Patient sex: M
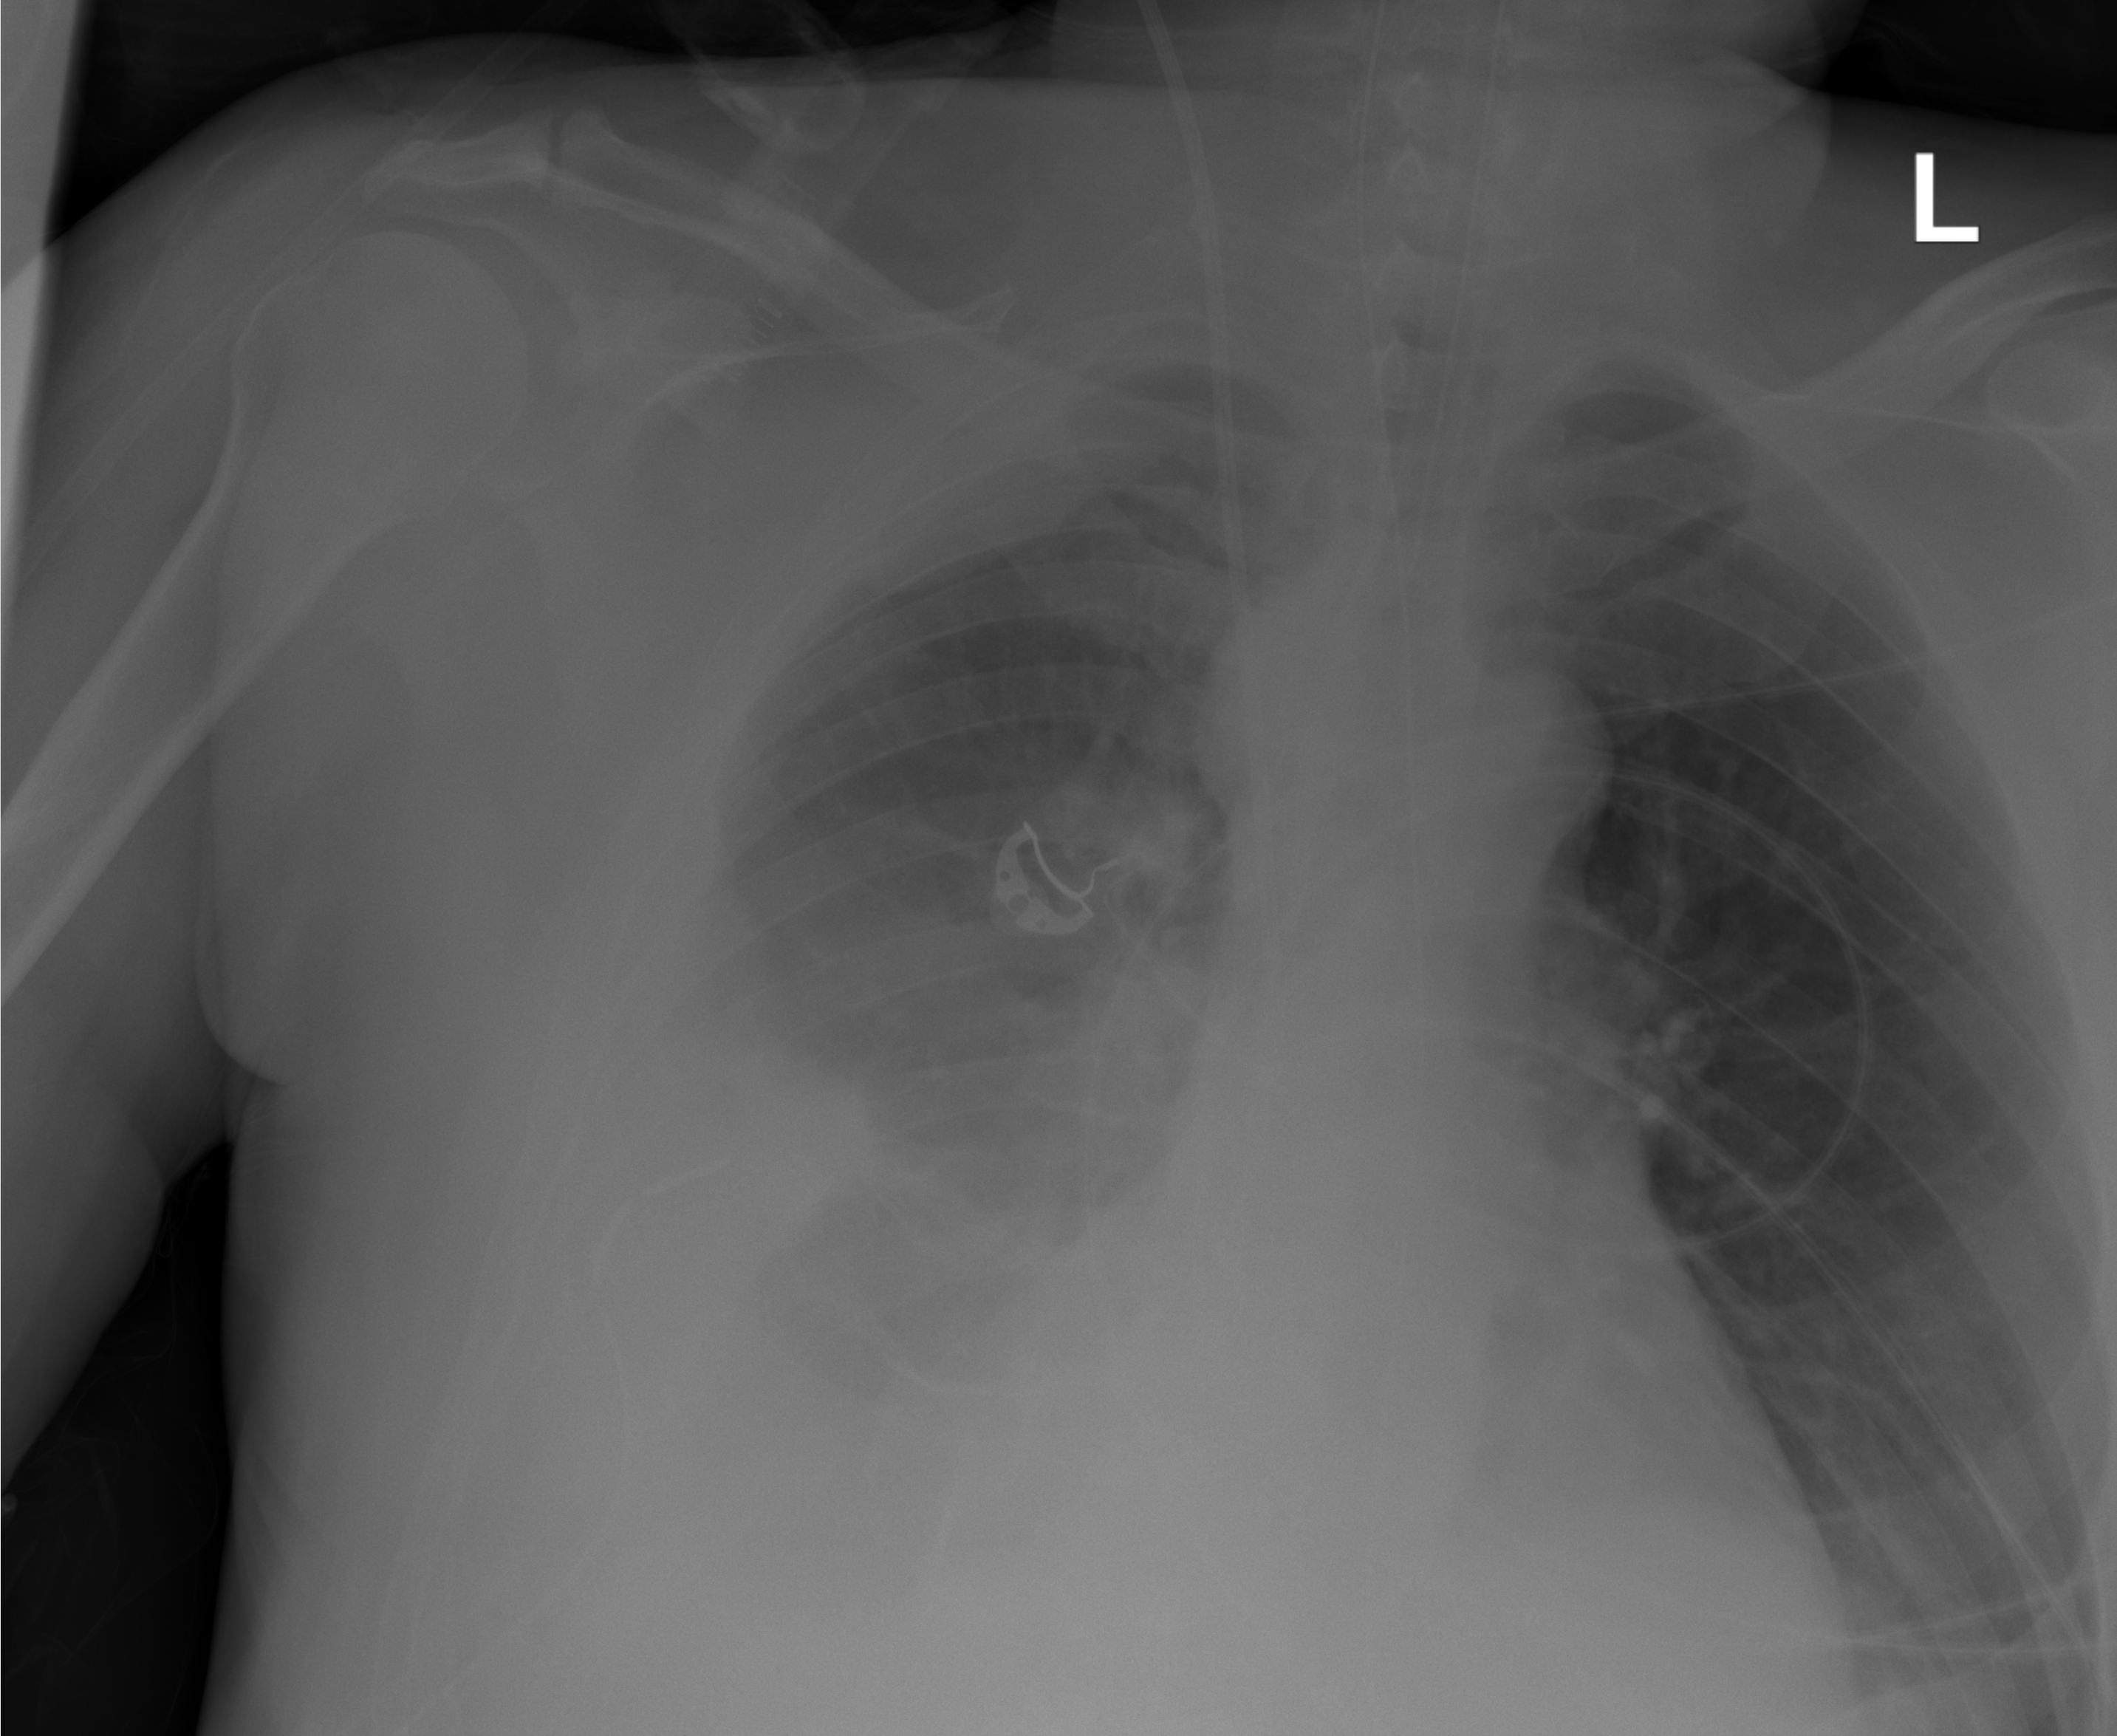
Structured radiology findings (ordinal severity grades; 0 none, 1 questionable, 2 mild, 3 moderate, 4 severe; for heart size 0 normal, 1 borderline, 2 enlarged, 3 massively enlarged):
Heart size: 0
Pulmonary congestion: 0
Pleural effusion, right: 3
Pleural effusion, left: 0
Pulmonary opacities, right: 0
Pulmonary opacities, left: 0
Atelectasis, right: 3
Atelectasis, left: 0